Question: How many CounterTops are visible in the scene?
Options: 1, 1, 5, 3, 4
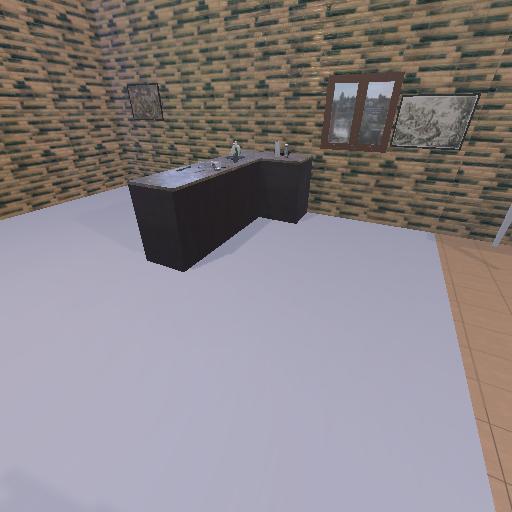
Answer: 1